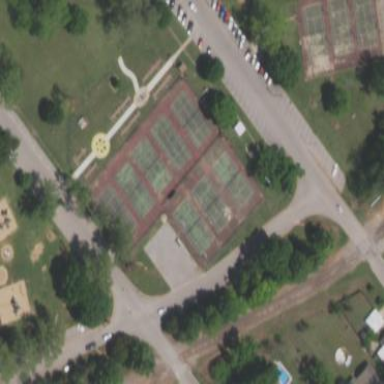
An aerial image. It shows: Tennis court on pitch.